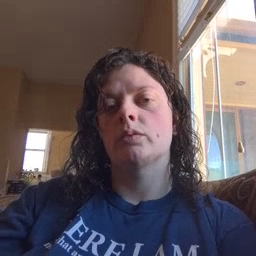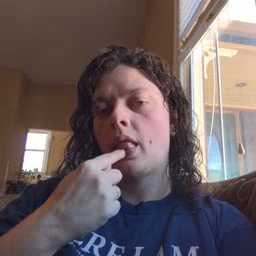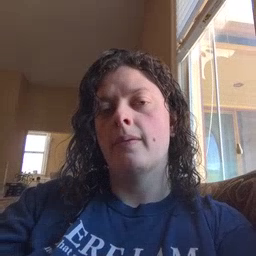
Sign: tongue